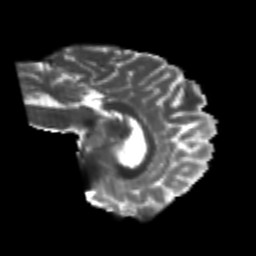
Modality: T2w
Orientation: sagittal
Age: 24
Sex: male
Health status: healthy
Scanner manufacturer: philips
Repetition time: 7.386 s
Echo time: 0.08599 s